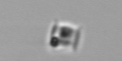
Label: Bacillariophyceae_morphotype1